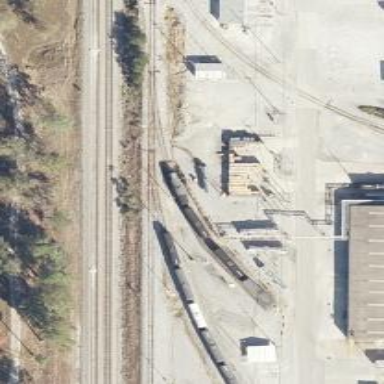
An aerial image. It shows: Rail spur service.